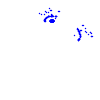
Particle: pion